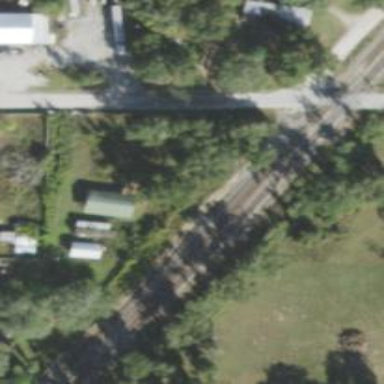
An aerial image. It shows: Railway siding with rails.